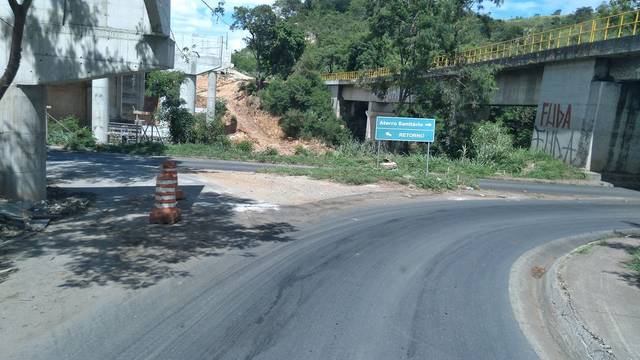
Region: Brazil
Coordinates: -19.876, -43.858